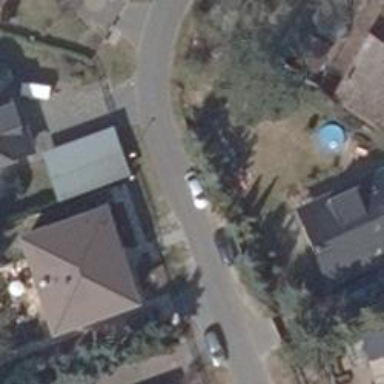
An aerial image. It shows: Asphalt road in residential area.